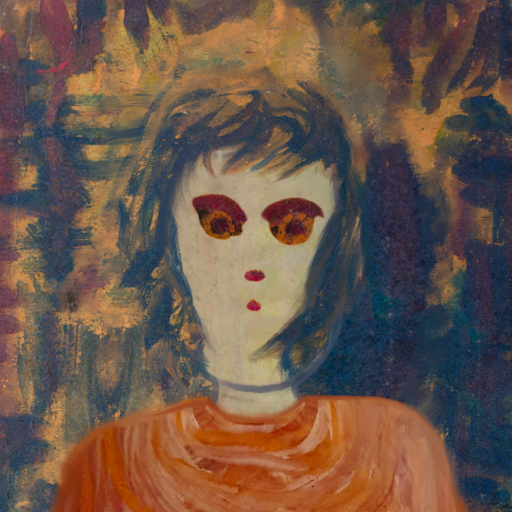
Background: InTheSun, Head And Neck Front: Hill_Girl, Face Front: Doll, Bust: Pious_Lady, Hair Front: InTheSun, Head Accessory: Blank, Second Necklace: Blank, Necklace: Blank, Baby: Blank